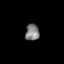
Tissue: lung
Cell type: T cells
Senescence score: 0.1903
Nuclear area (px): 220
Mean DAPI intensity: 129.527